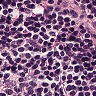
Metastatic tissue present: no